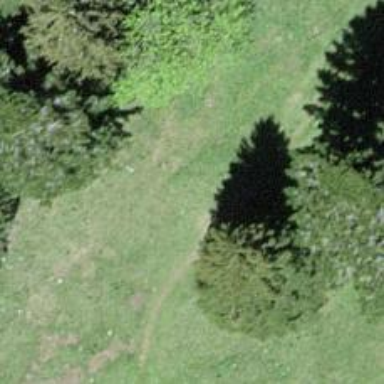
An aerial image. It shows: Needle-leaved tree in natural setting.